Field crop: tomato
Growth stage: 1
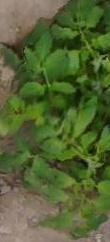
Species: tomato